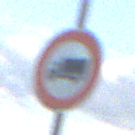
Verkehrszeichen: VerbotFuerKraftfahrzeugeUeberDreiKommaFuenfTonnen
Umgebung: Outdoor, Nature
Tageszeit: SunriseSunset
Wetter: PartlyCloudy
Licht: Natural
Jahreszeit: NotSpecified
Kontrast: LowContrast